Question: When I run a query in Toad, sometimes it splits the output into blocks. How do I get the whole dataset as a single set?

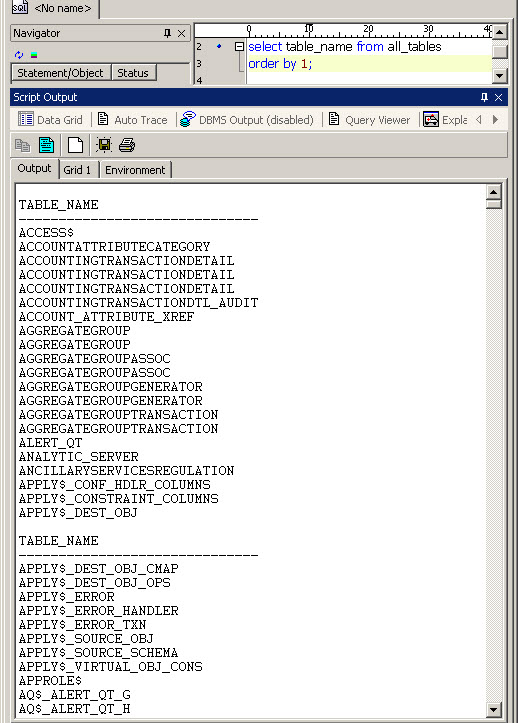
Answer: That looks like the pagesize parameter. The only problem is that I only know how to turn them all off:
'''
set pagesize 0
'''
or put them up to every 50000 lines:
'''
set pagesize 50000
'''
I don't believe Oracle lets you go higher than that. So I don't know how to get it to print just the first header and nothing else.